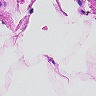
Metastatic tissue present: no